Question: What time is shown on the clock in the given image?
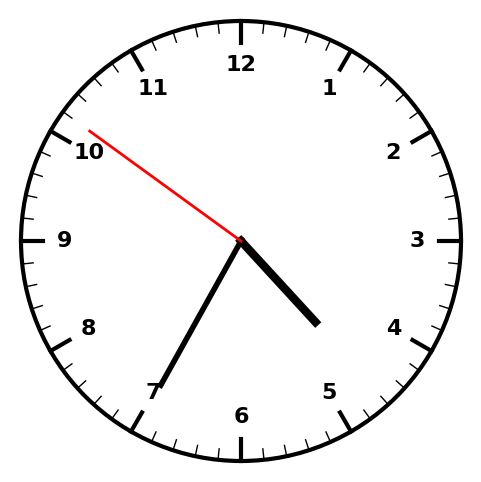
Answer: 04:34:51